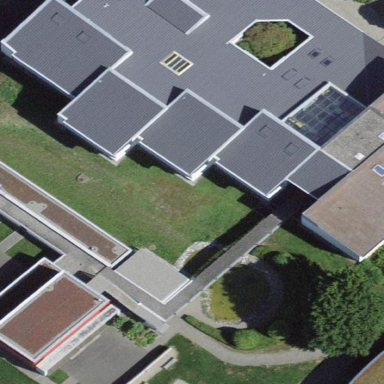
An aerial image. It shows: School building.